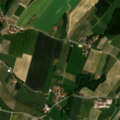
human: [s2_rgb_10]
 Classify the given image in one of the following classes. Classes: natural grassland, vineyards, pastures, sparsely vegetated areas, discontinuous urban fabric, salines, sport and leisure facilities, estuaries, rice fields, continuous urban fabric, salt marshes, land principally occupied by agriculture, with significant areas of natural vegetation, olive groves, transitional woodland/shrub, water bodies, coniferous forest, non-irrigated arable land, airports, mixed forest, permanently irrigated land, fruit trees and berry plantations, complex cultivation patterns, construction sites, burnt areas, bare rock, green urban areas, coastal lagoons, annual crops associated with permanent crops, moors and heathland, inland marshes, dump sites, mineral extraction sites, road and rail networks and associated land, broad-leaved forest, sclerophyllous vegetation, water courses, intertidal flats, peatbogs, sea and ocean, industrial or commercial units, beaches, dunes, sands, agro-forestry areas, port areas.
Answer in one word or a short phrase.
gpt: discontinuous urban fabric, non-irrigated arable land, complex cultivation patterns, coniferous forest